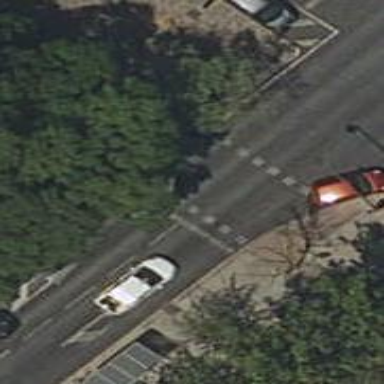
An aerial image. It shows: Zebra crossing with traffic signals.